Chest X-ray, PA view. Patient: 40 years old, sex F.
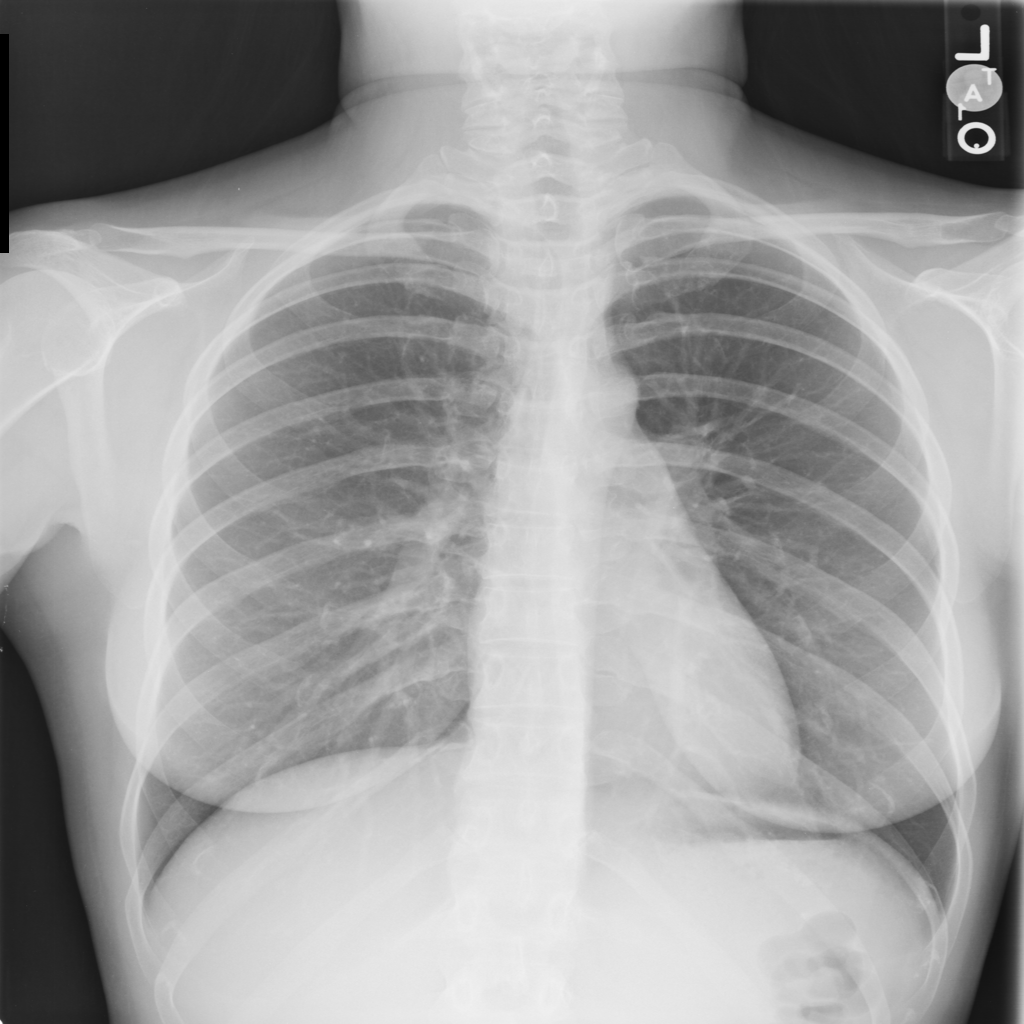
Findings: No Finding